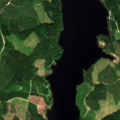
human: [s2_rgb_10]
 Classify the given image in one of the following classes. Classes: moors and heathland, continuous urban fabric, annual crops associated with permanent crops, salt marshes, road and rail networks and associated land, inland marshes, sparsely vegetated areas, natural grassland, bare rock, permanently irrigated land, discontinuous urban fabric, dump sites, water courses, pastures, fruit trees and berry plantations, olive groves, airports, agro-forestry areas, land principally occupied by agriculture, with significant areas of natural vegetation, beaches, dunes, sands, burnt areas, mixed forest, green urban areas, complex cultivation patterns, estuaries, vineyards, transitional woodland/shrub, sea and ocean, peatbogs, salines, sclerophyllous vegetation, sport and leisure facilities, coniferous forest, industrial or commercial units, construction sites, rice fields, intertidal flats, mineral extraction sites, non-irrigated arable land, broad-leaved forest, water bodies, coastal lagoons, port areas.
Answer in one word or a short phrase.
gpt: coniferous forest, mixed forest, water bodies